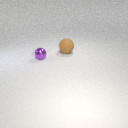
small purple metal sphere to the left of large brown rubber sphere